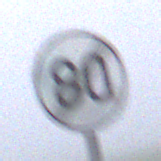
Verkehrszeichen: EndeGeschwindigkeit80
Umgebung: Outdoor, RoadRail
Tageszeit: MorningAfternoon
Wetter: Overcast
Licht: Natural
Jahreszeit: NotSpecified
Kontrast: LowContrast